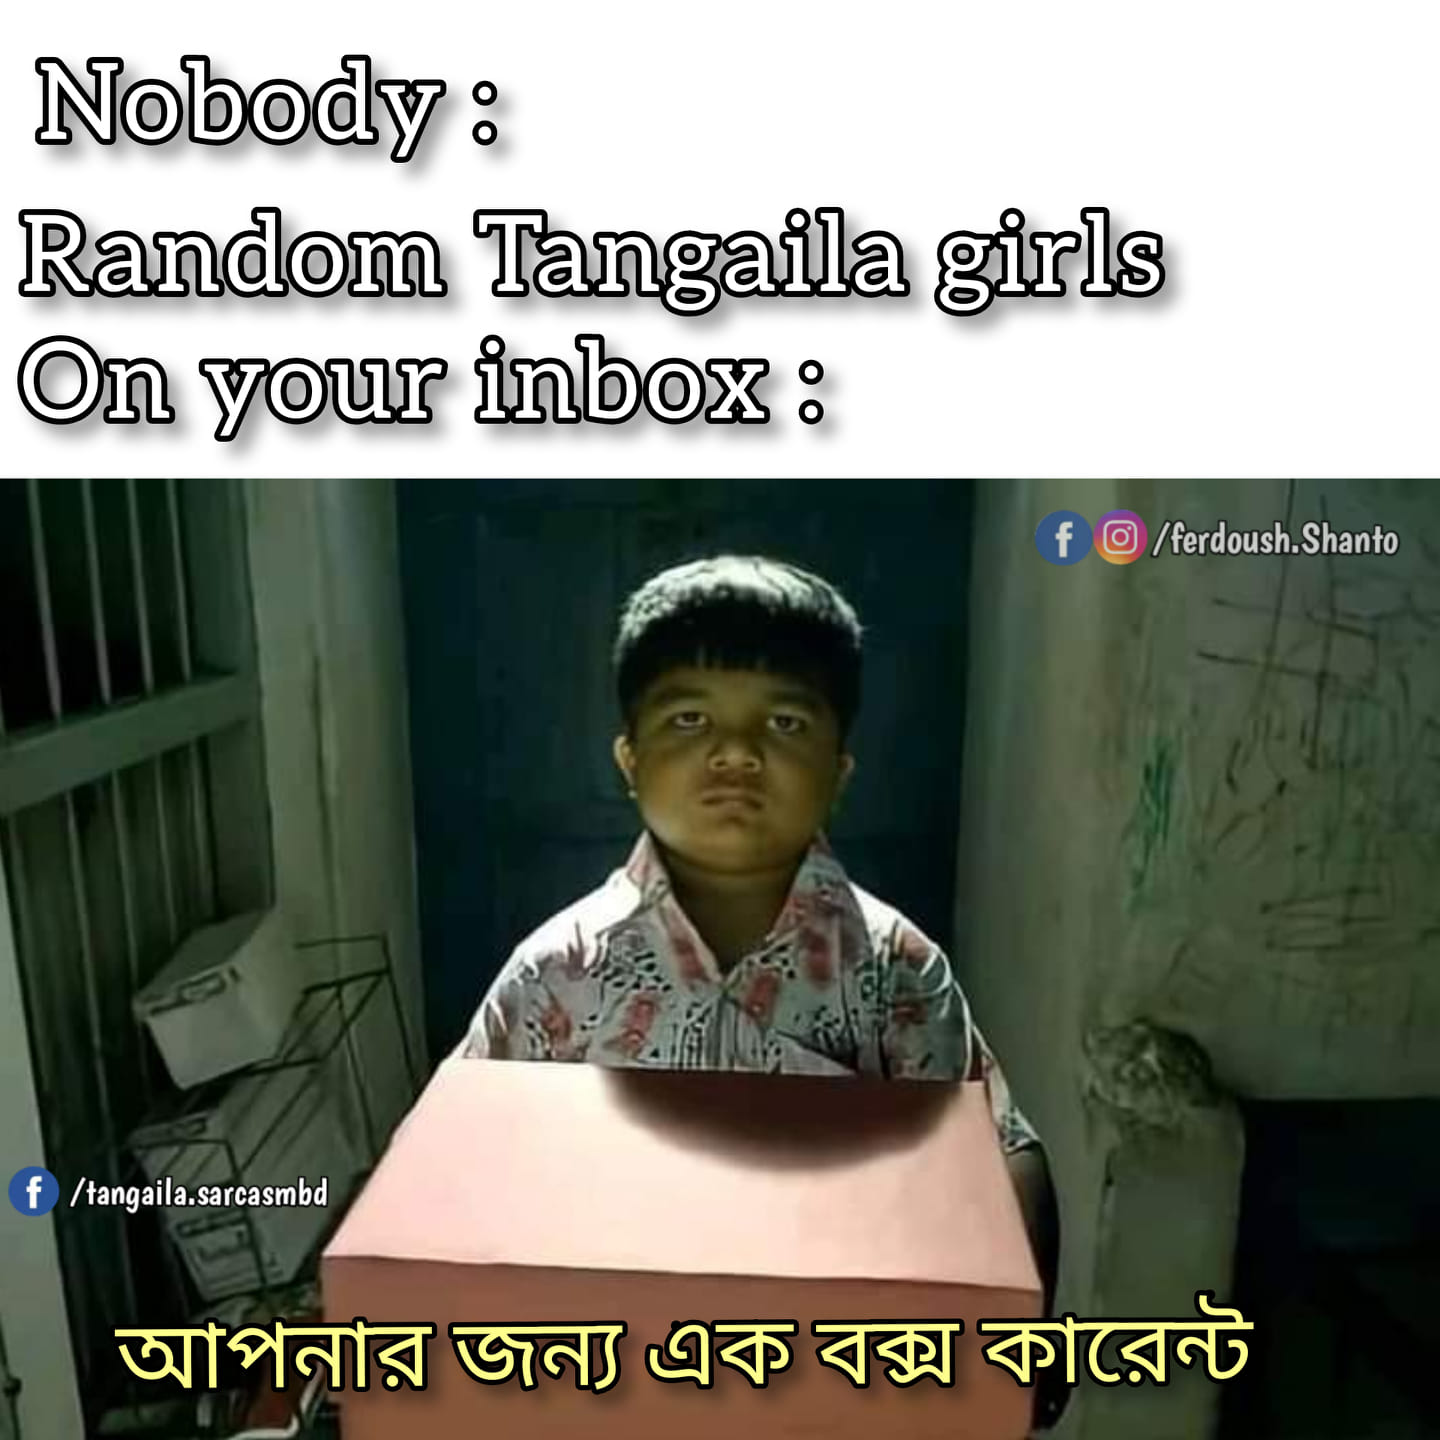
Caption: Nobody :  Random Tangaila girls on your inbox আপনার জন্য এক বক্স কারেন্ট
Label: hate